Interaction volume radius: 5 \u00c5
Interaction volume height: 40 \u00c5
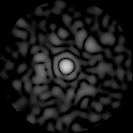
Disorder parameter: 0.8623